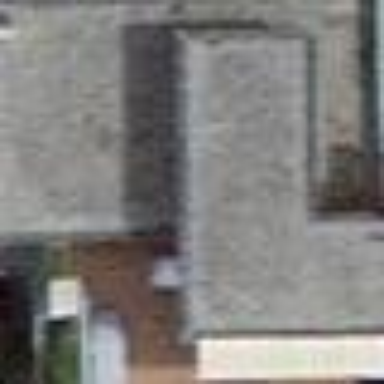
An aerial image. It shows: Building with flat roof.